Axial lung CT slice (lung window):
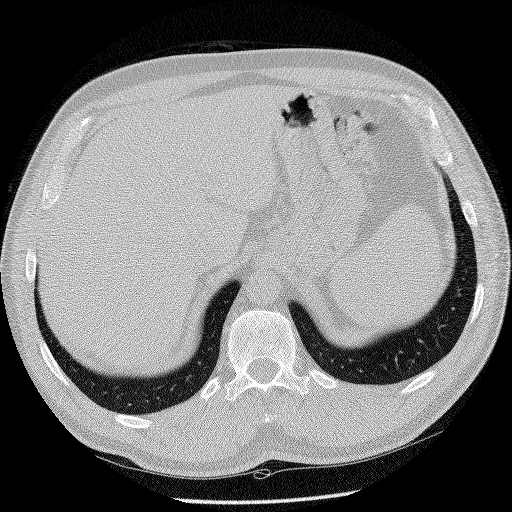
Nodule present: no